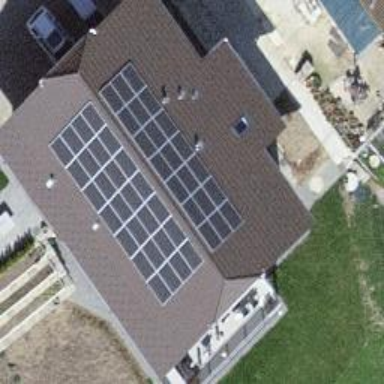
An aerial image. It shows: Solar power generator with photovoltaic panels.